Question: I know that questions have already been raised on this topic, but I believe that all decisions were strictly individual. The essence of the problem:
There is a calculator.py script and a kalkulator.py These files are in the same directory, the calculator file is executable, this is the file that I convert into an EXE using PyInstaller. Inside the file, I import several PyQt5 libraries, and the second file is Python:
The second file kalkulator.py contains the GUI of the program created with QtDesigner
When i run the command everything goes fine.
But when I run the EXE program file in debug mode, I see the following error:

The photo shows that the following error occurs.
"DLL Load Failed: The specified procedure could not be found."
I can assume that the problem is that when assembling, PyInstaller does not see the file kalkulator.py it contains a graphical interface.
What can you say about this problem, how do you think you can solve it?
I use:
Python 3.5
PyQt5
PyInstaller 3.3.1
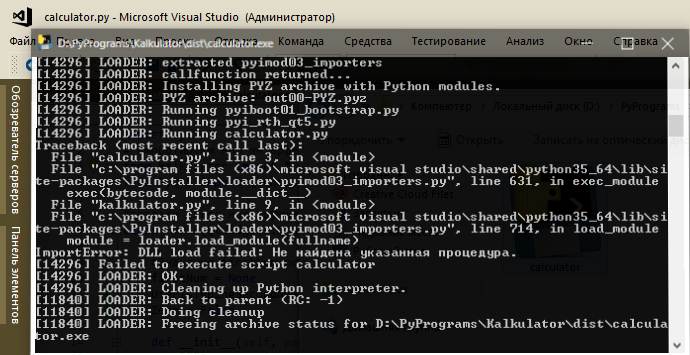
Answer: I managed to solve my problem! I changed the version of Python 3.5.0 to 3.6.0, and also reinstalled PyQt5.